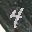
Label: 4